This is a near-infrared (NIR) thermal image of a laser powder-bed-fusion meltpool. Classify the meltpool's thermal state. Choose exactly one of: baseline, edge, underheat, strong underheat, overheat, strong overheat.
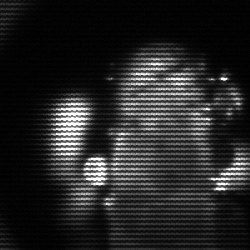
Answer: strong underheat